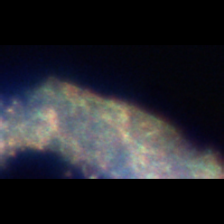
Taxon: Unknown_detritus
Group: Unknown